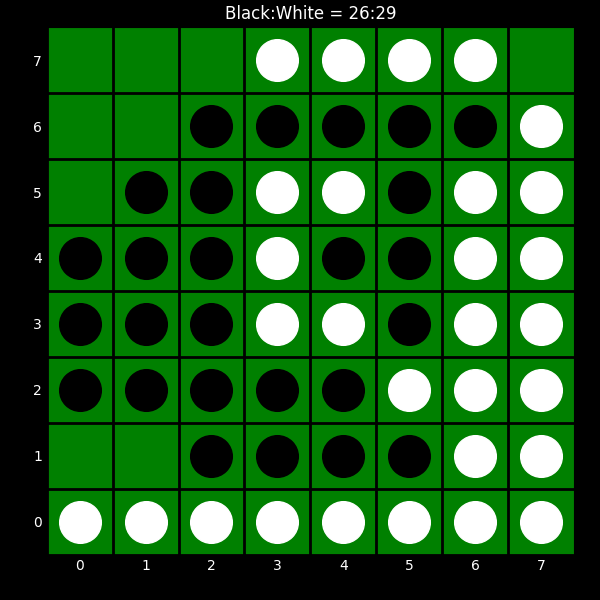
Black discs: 26
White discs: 29